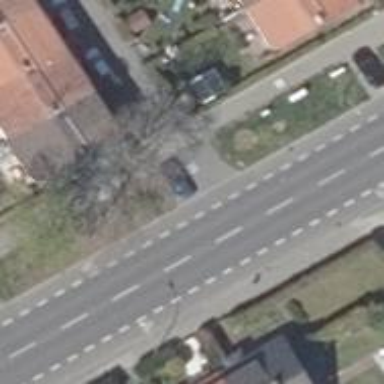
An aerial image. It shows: Secondary road with asphalt surface and sidewalks on both sides. It also has cycle lanes on both sides.